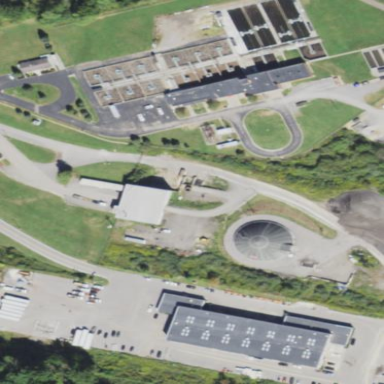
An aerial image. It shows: Wastewater plant.